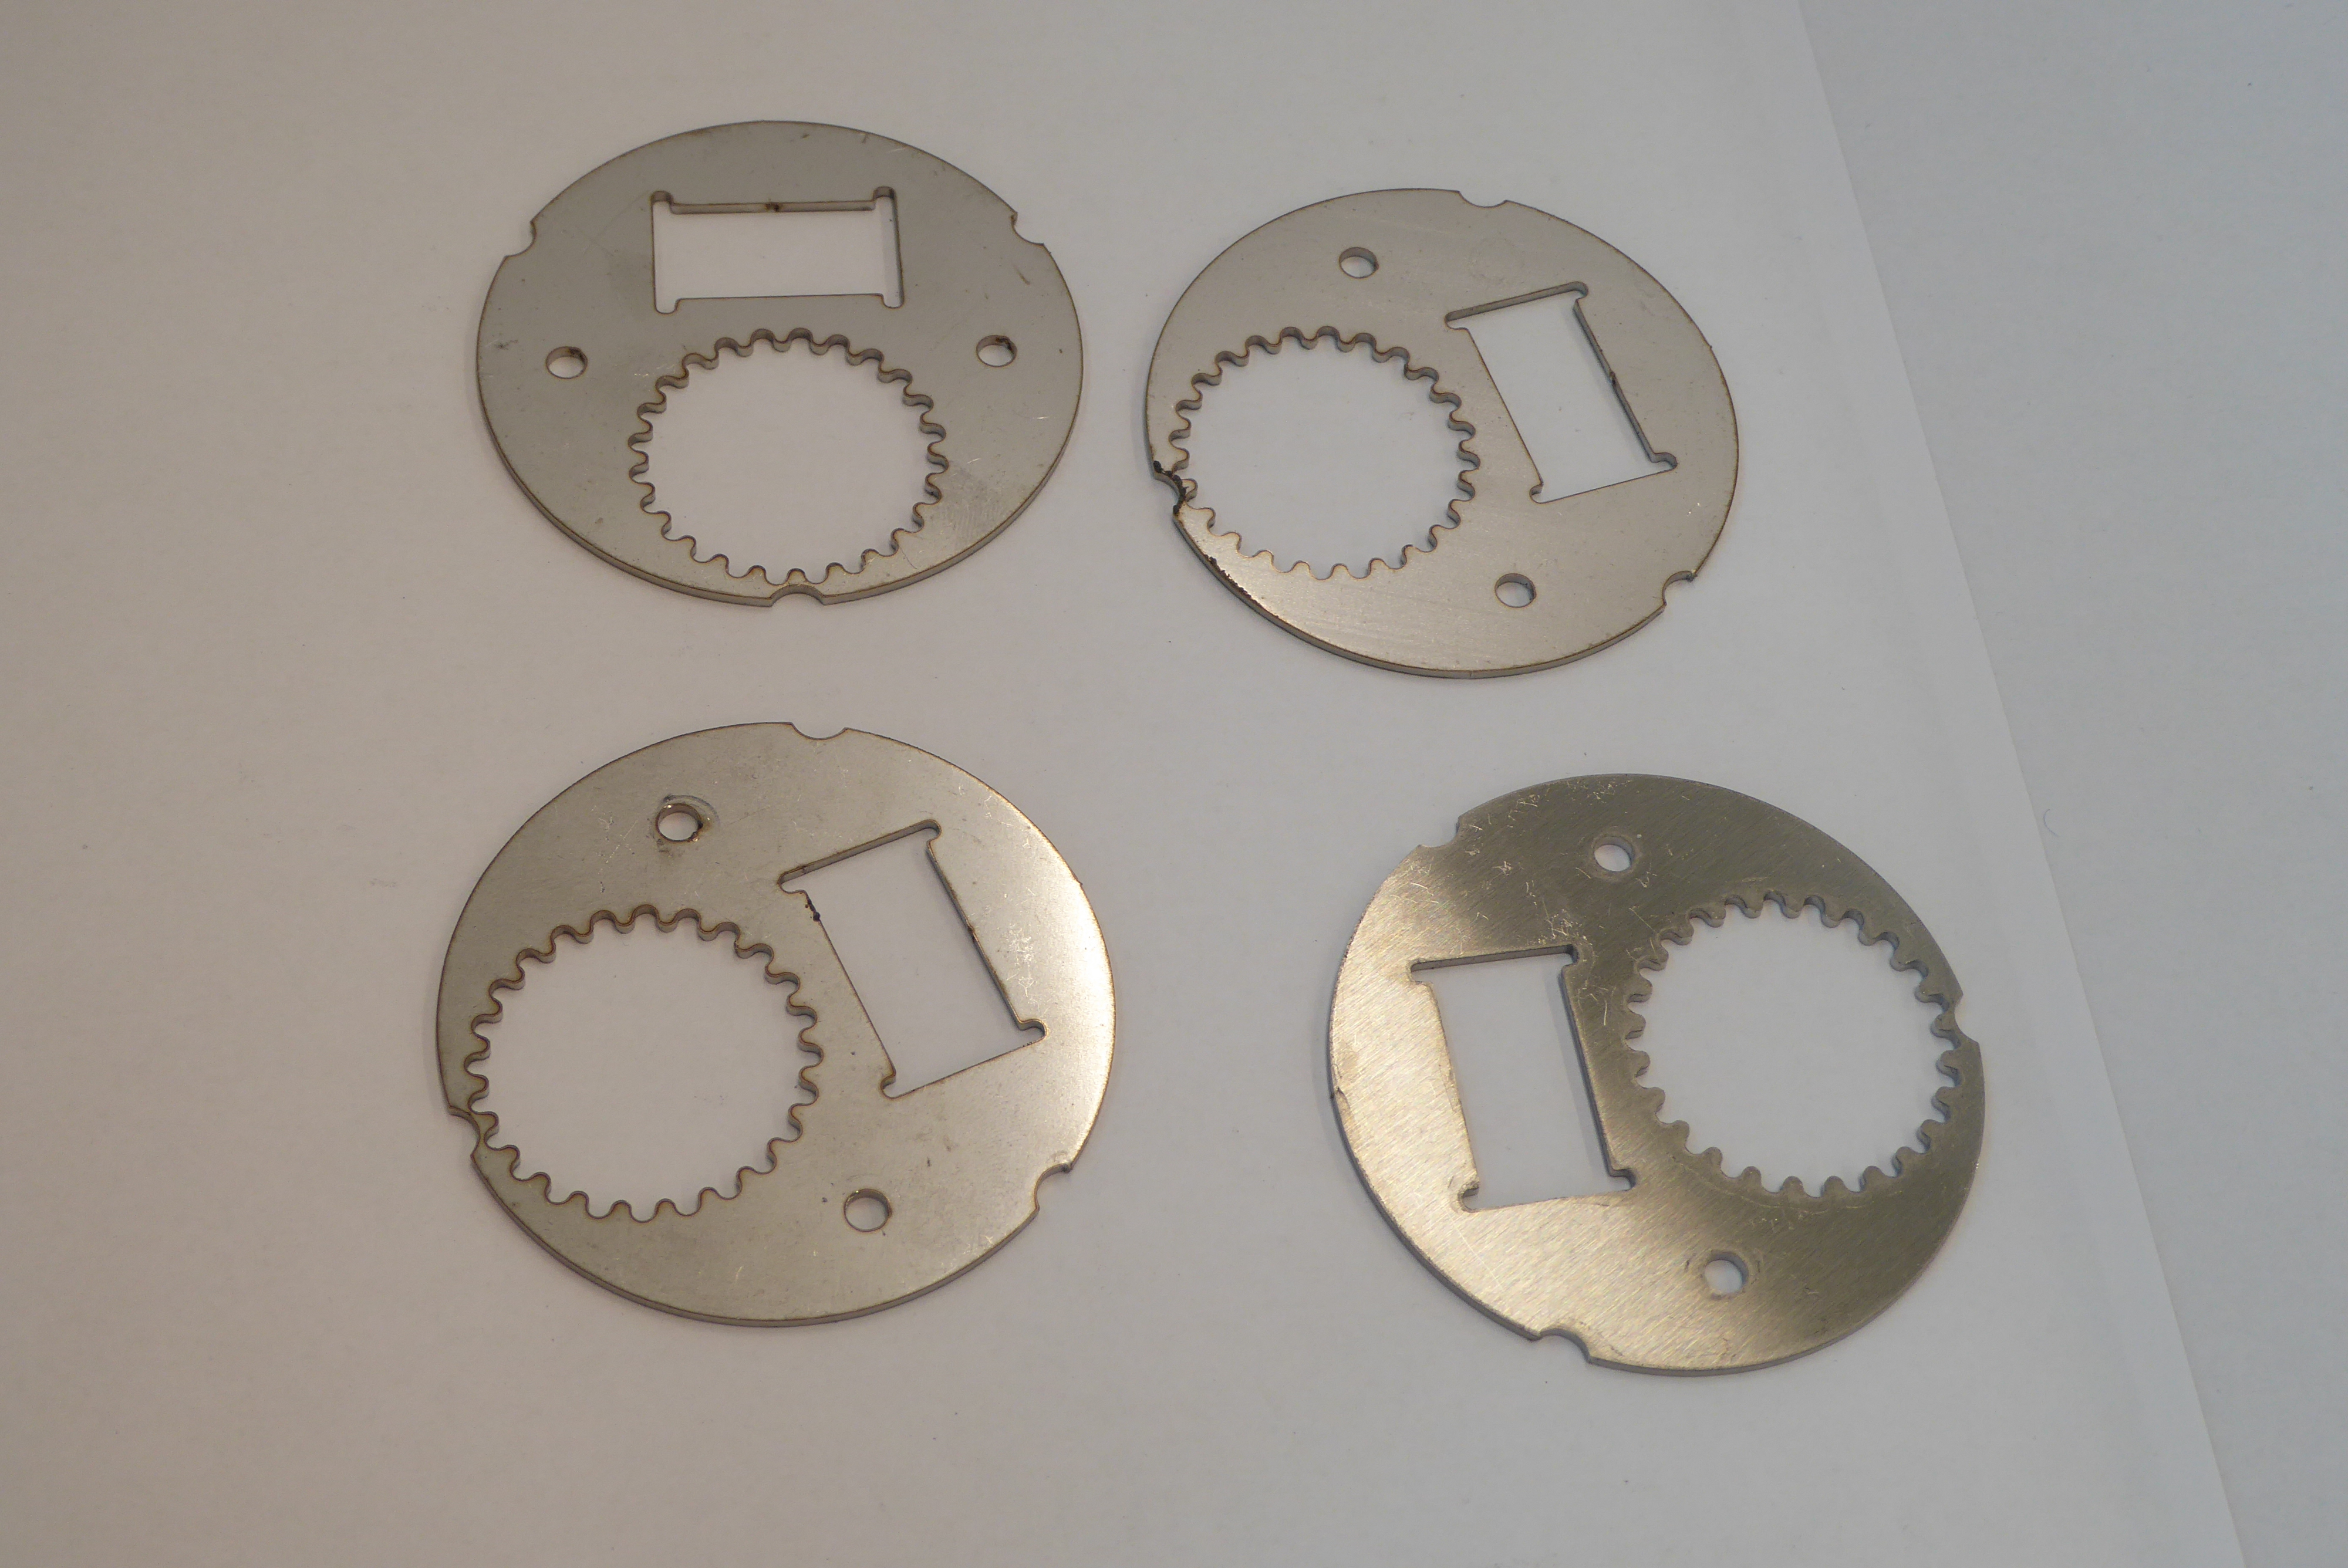
Label: Bottle Opener - Inlay